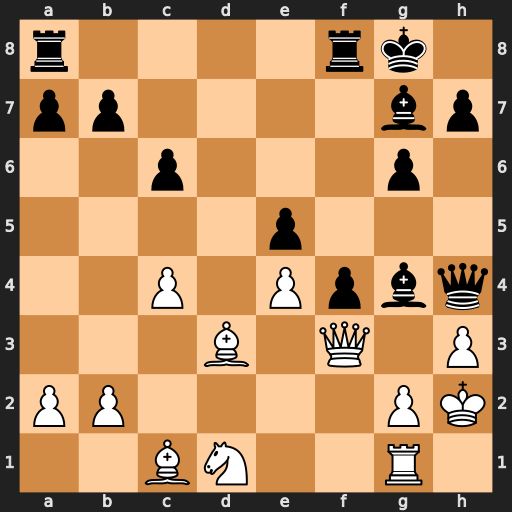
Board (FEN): r4rk1/pp4bp/2p3p1/4p3/2P1Ppbq/3B1Q1P/PP4PK/2BN2R1
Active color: w
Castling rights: -
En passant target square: -
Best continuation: Qxg4 Qxg4 hxg4